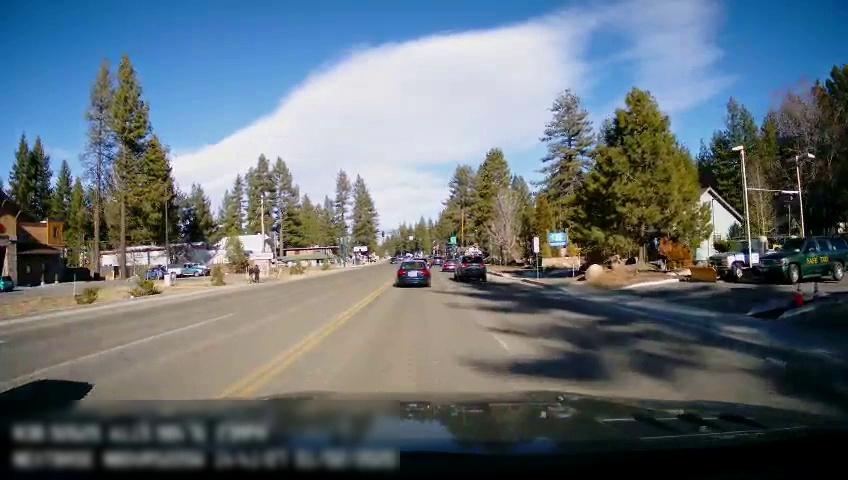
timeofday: Day
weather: Sunny
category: Drivable Space
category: Vehicles | Car
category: Vehicles | SUV
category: Vehicles | Car
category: Vehicles | SUV
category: Vehicles | SUV
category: Vehicles | Car
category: Vehicles | SUV
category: Vehicles | SUV
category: Lanes | Opposite Lane
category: Lanes | Current Lane
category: Lanes | Current Lane
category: Lanes | Opposite Lane
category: Traffic | Signs